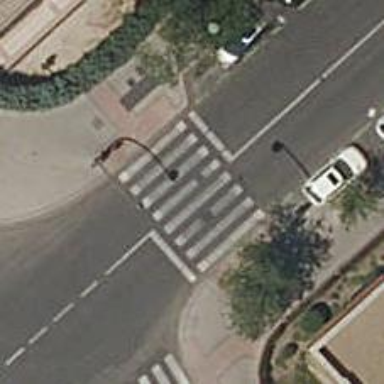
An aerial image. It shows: Road with traffic signals.